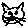
Label: cat